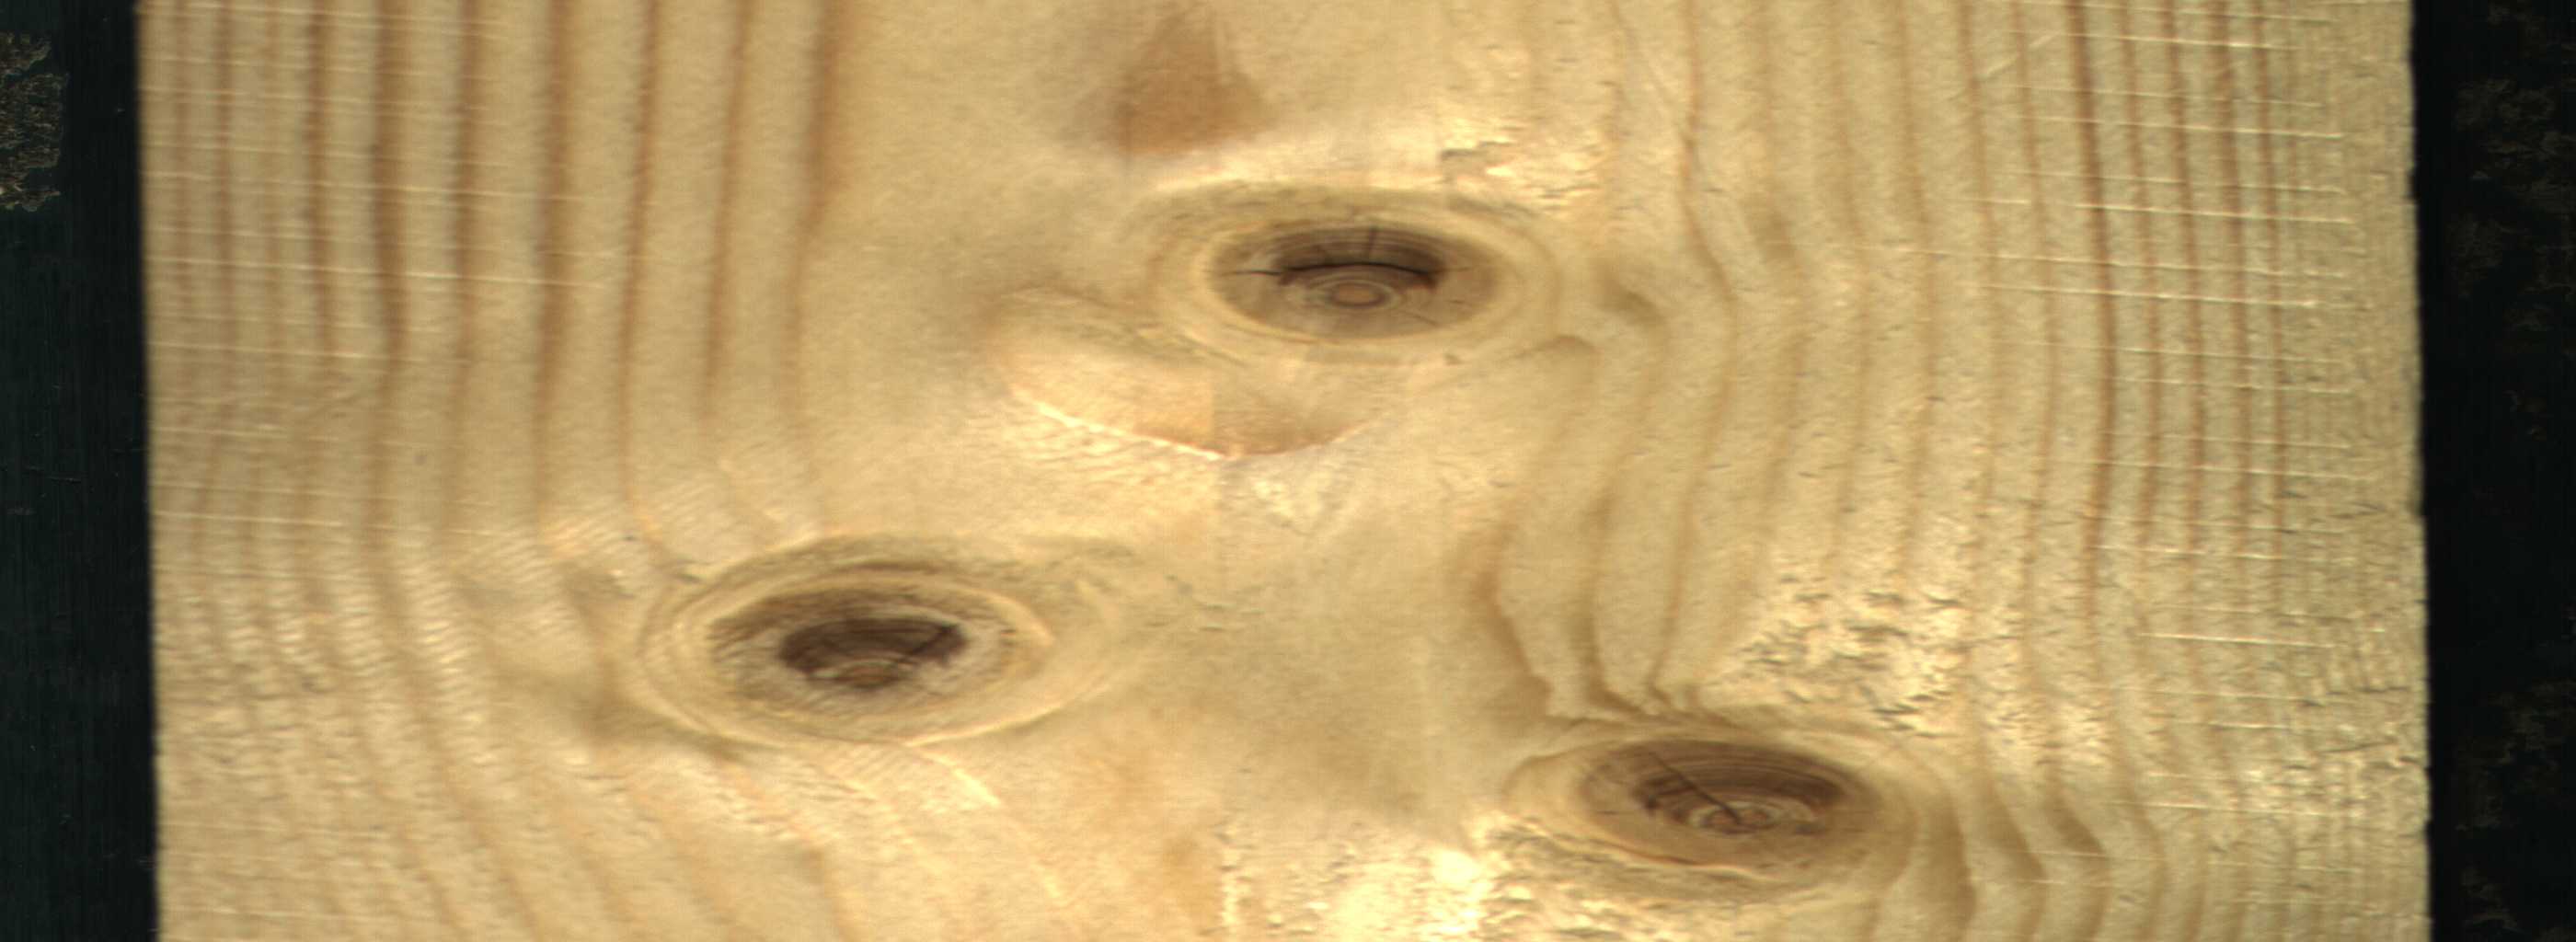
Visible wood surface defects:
knot_with_crack
knot_with_crack
Live_Knot